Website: apple
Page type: customer-info-address
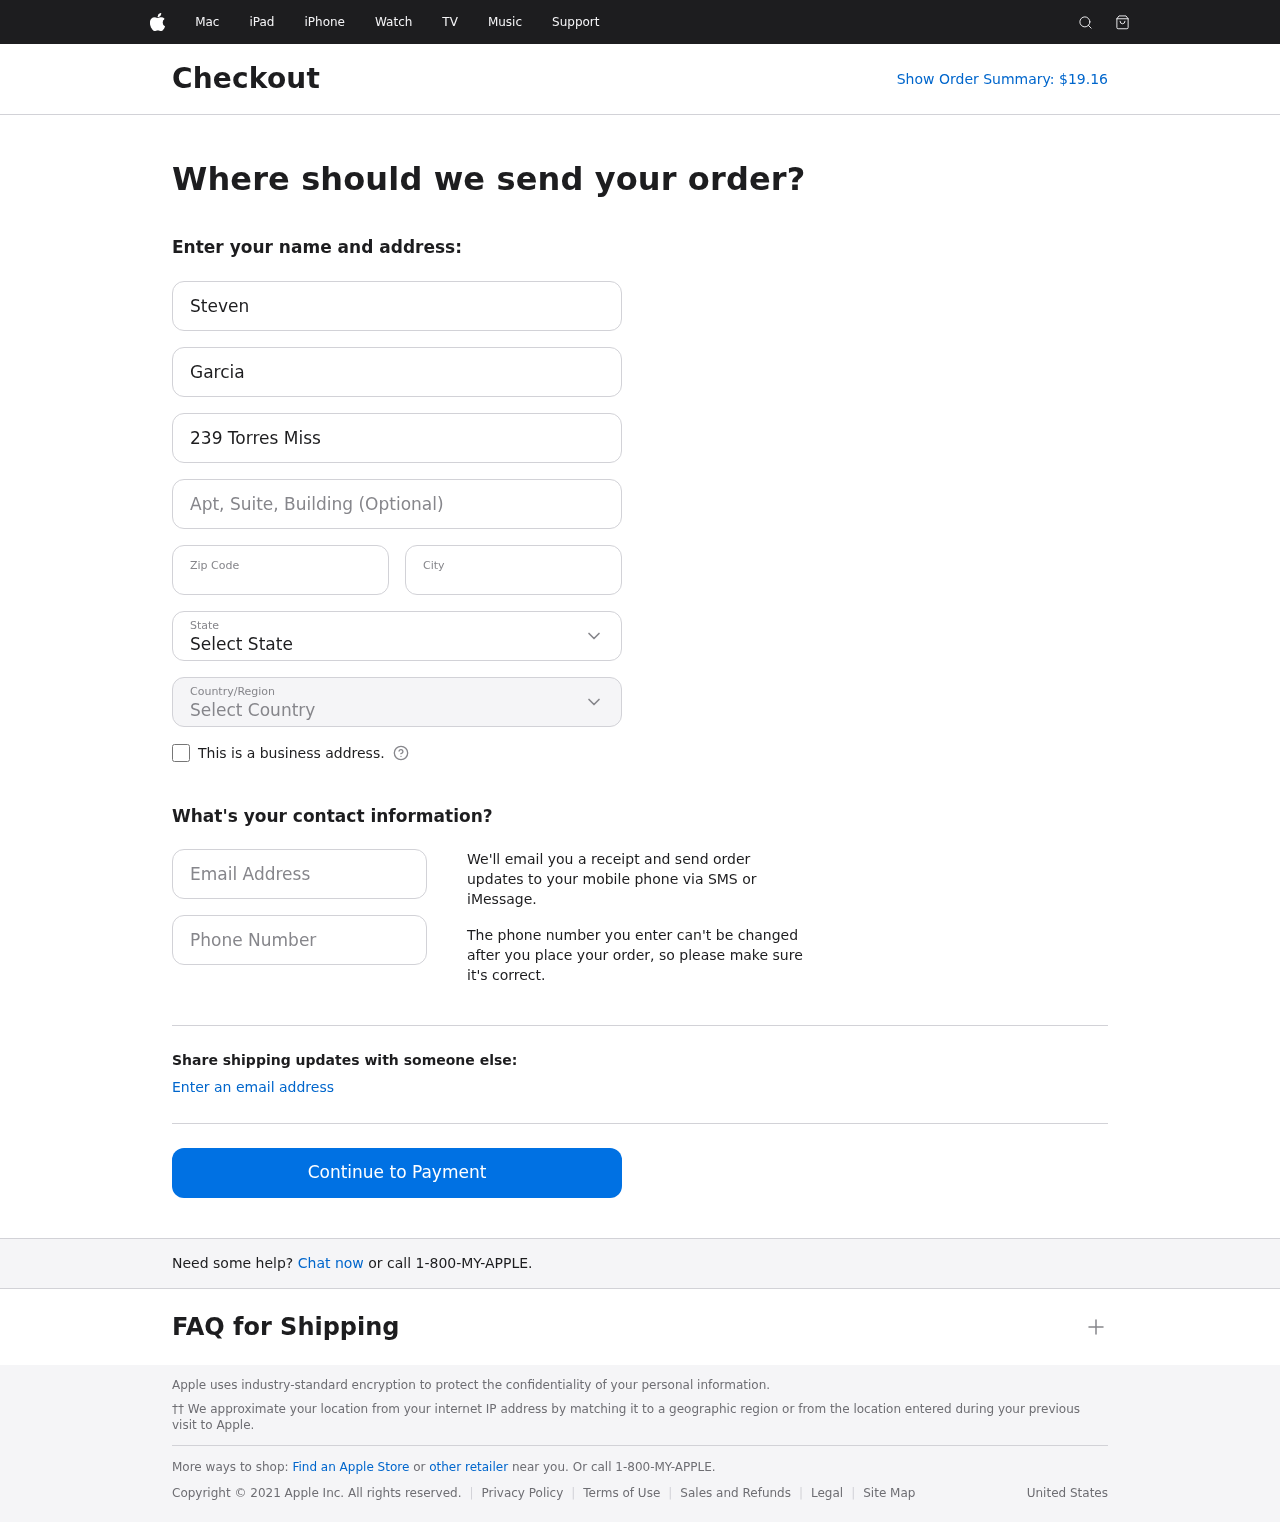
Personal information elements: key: PII_CITY
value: Tammyfurt
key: PII_COUNTRY
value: United States
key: PII_EMAIL
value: steven.garcia@yahoo.com
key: PII_FIRSTNAME
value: Steven
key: PII_LASTNAME
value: Garcia
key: PII_PHONE
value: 3385073387
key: PII_POSTCODE
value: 81607
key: PII_STATE
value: South Carolina
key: PII_STREET
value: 239 Torres Mission Apt. 017
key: PII_STREET2
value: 09976 Hailey Trace Apt. 035
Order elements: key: ORDER_TOTAL
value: Show Order Summary: $19.16